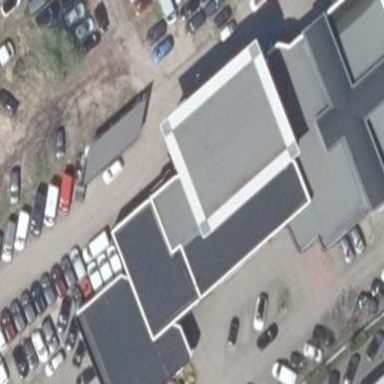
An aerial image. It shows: Car shop building.